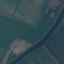
Land use / land cover: River